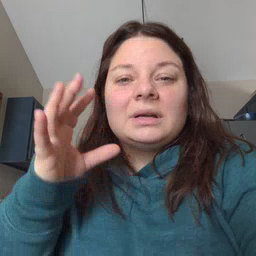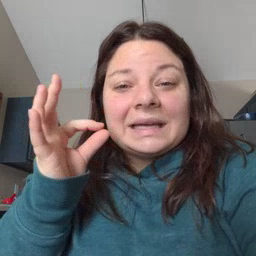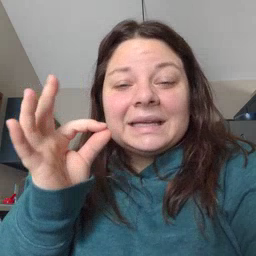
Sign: kitty